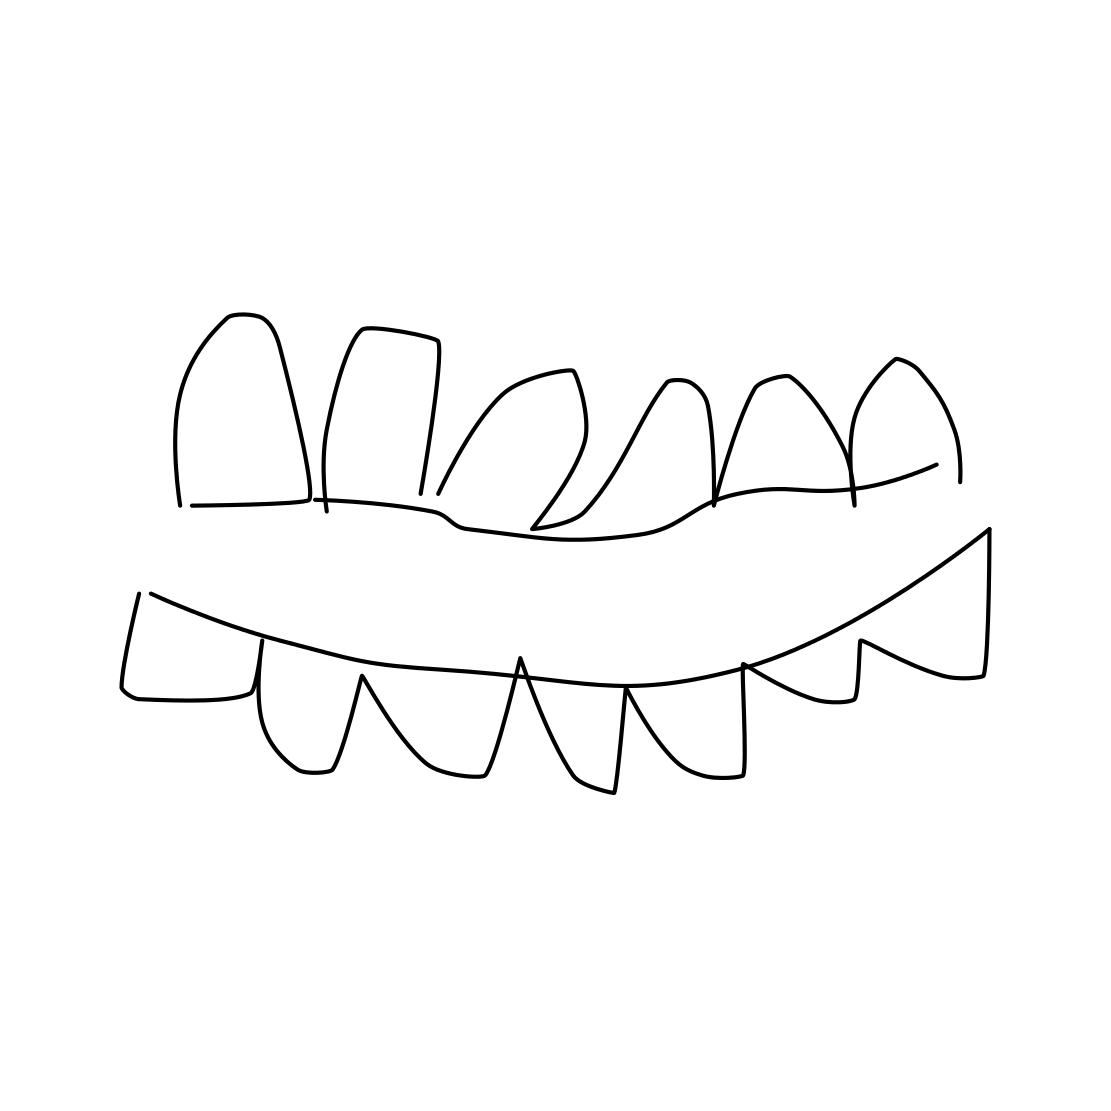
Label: tooth